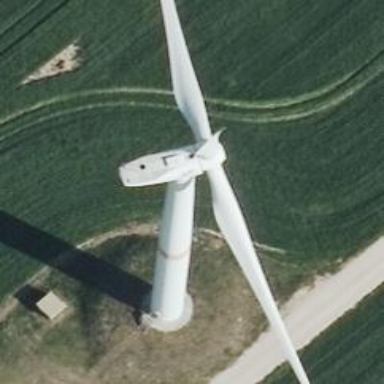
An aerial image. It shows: Wind generator powered by wind. The generator type is horizontal axis and it uses wind turbines.